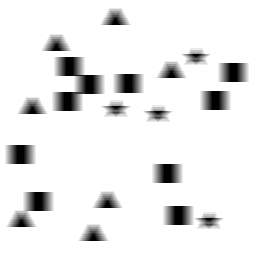
Squares: 10
Triangles: 7
Stars: 4
Total shapes: 21